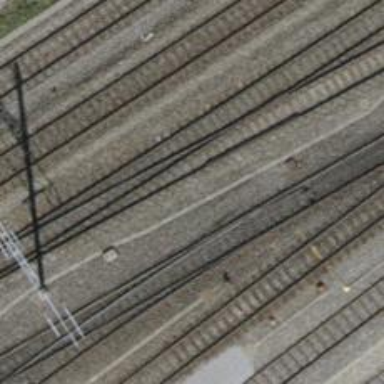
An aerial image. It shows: Railway track with electrified contact lines. This is siding track.